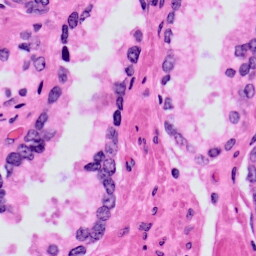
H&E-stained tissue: Prostate